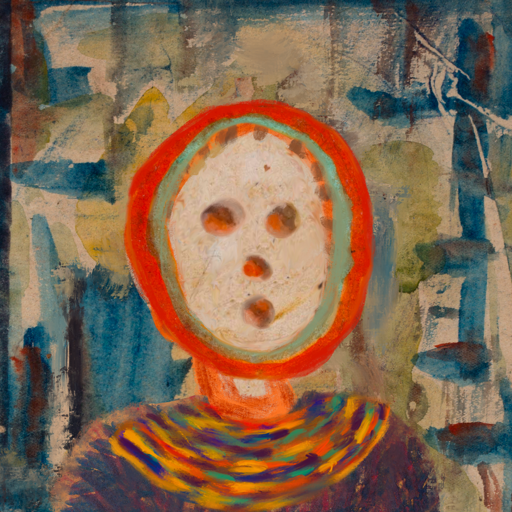
Background: Orphan, Head And Neck Front: Rupkatha, Face Front: Rupkatha, Bust: In_The_Sun, Hair Front: Sisters, Head Accessory: Blank, Second Necklace: An_Impression_2, Necklace: Blank, Baby: Blank